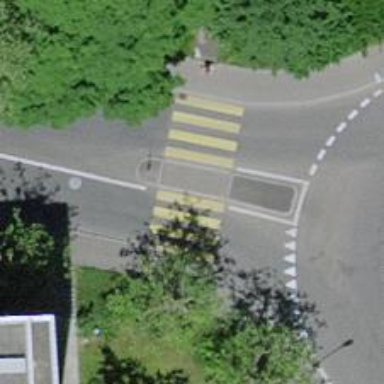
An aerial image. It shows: Kerb serving as barrier.